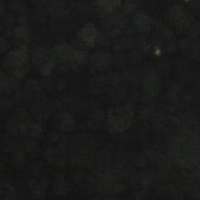
EUNIS habitat code: 43
Species observed at this site:
Linaria cannabina
Troglodytes troglodytes
Prunella modularis
Fringilla coelebs
Regulus ignicapilla
Buteo buteo
Sylvia atricapilla
Turdus merula
Phylloscopus collybita
Erithacus rubecula
Milvus milvus
Turdus pilaris
Phoenicurus ochruros
Regulus regulus
Nucifraga caryocatactes
Corvus corax
Motacilla alba
Periparus ater